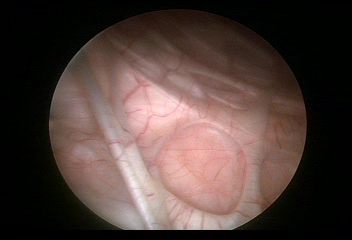
Modality: WLC
Class: Normal mucosa
Bladder cancer association: No